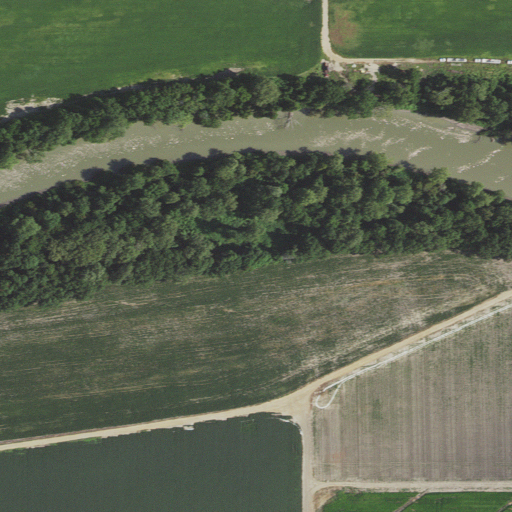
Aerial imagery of bar in Arkansas named Sugar Bar containing cultivated crops, woody wetlands, open development, open water, herbaceous wetlands, medium intensity development, and low intensity development